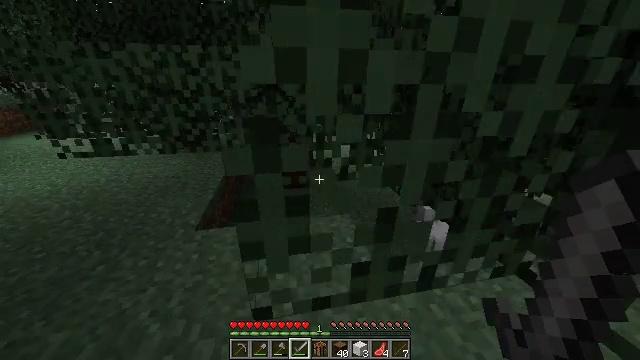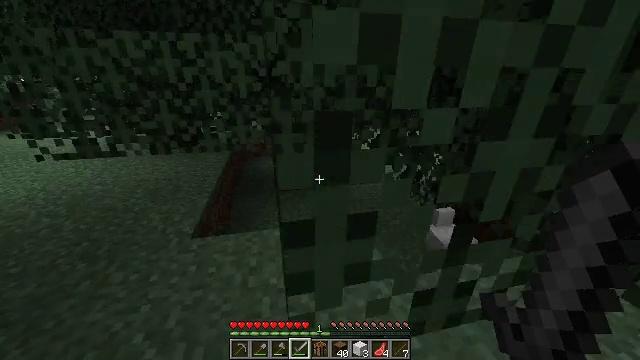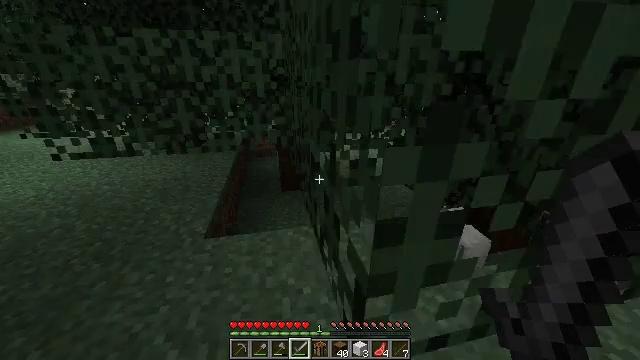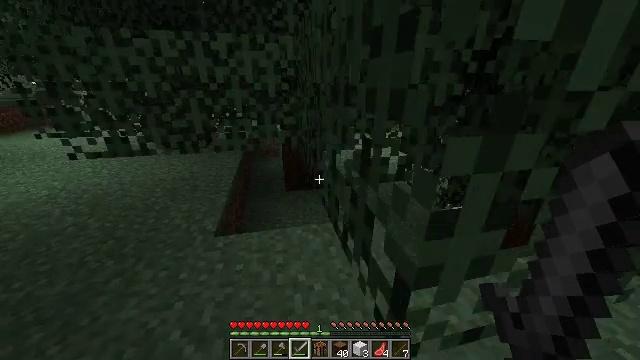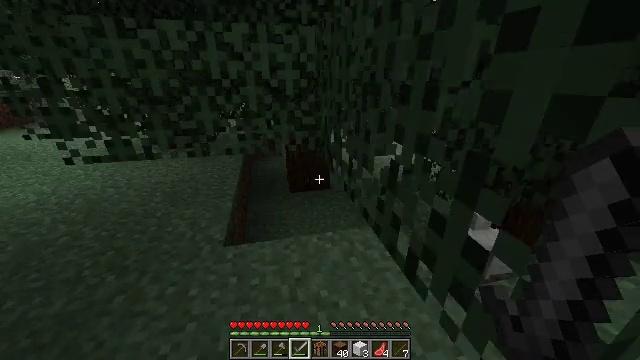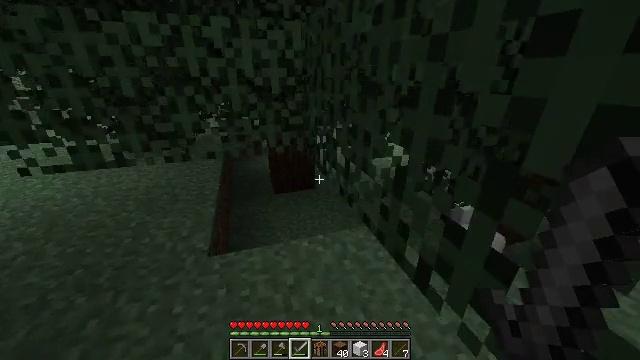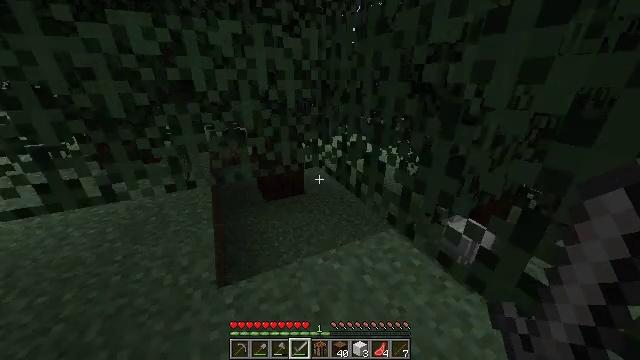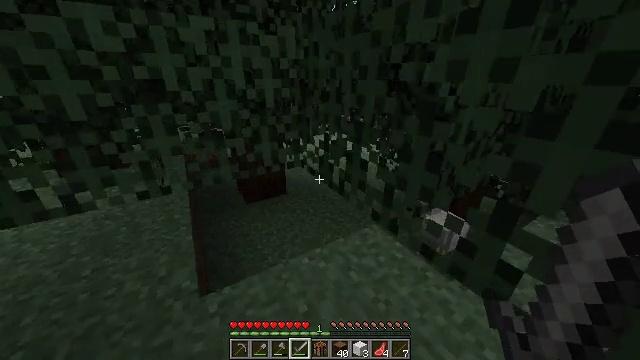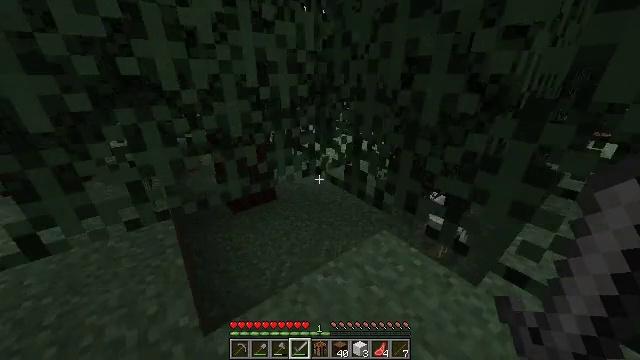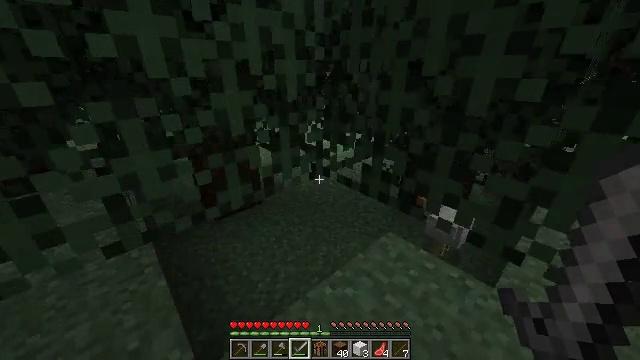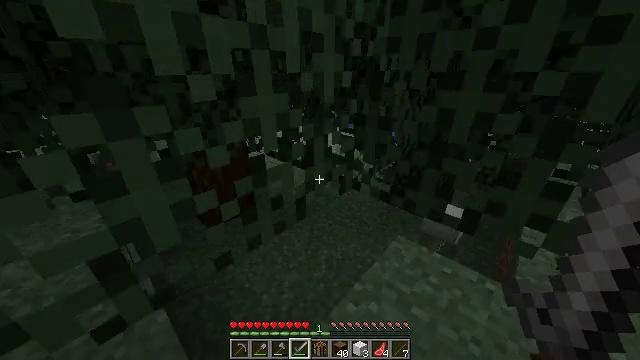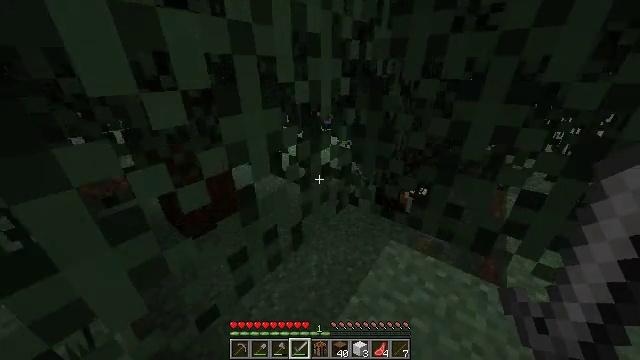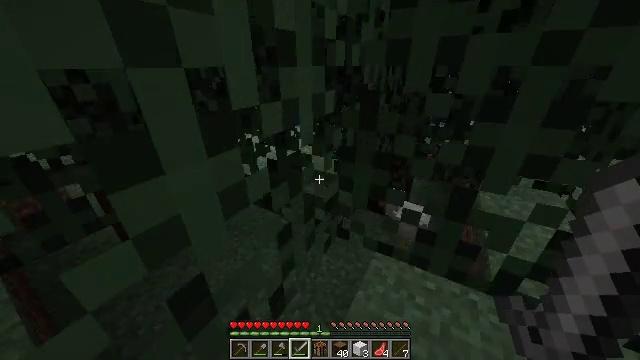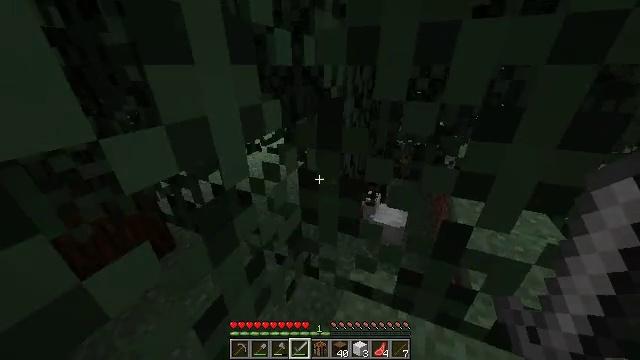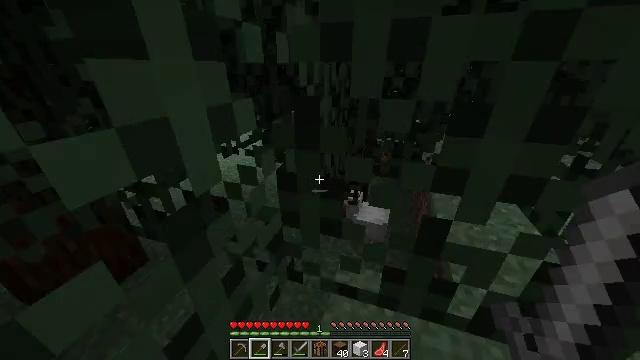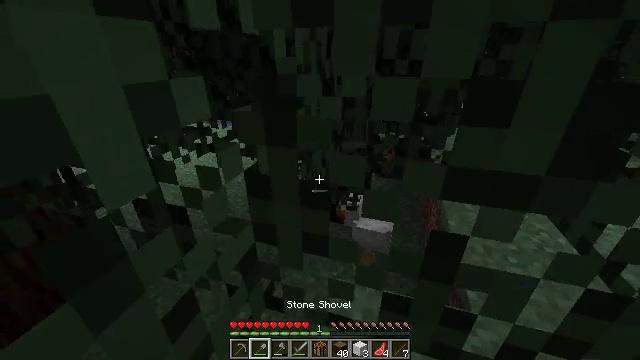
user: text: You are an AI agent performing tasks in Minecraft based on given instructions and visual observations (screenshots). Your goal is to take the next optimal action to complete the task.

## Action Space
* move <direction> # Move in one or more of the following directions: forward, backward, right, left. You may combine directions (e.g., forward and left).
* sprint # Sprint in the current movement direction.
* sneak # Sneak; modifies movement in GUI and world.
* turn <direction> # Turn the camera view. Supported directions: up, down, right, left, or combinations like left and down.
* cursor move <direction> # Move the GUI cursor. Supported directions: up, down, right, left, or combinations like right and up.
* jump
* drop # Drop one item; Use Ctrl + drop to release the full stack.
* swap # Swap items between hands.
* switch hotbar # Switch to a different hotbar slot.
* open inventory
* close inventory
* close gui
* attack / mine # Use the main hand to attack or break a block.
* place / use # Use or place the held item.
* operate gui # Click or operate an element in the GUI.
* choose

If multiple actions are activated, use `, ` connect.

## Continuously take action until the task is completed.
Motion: motion action
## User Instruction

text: Collect spruce leaves for landscaping.
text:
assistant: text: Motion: move forward and move left, sprint, turn right
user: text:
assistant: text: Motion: move forward and move left, sprint
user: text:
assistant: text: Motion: move forward and move left, sprint
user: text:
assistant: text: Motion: move forward and move left, sprint
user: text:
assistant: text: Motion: move forward and move left, sprint, turn right
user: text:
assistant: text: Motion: move forward and move left, sprint, turn right
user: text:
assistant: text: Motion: move forward and move left, sprint, turn right
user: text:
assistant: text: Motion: move forward and move left, sprint, turn right
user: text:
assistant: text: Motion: move forward and move left, turn right
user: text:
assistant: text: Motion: move forward, turn right
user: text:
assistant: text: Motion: move forward, turn right
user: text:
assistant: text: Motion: move forward, turn right
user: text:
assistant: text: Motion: turn right
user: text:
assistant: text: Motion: turn right, switch to hotbar 2
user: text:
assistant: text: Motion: attack / mine, switch to hotbar 2
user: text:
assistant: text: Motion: attack / mine, switch to hotbar 2
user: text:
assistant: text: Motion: attack / mine
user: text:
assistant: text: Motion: attack / mine
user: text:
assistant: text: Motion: attack / mine
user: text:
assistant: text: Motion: attack / mine
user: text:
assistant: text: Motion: turn right, attack / mine
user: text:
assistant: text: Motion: turn right, attack / mine
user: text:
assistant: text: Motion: turn right, attack / mine
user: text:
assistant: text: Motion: turn right, attack / mine
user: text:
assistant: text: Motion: attack / mine